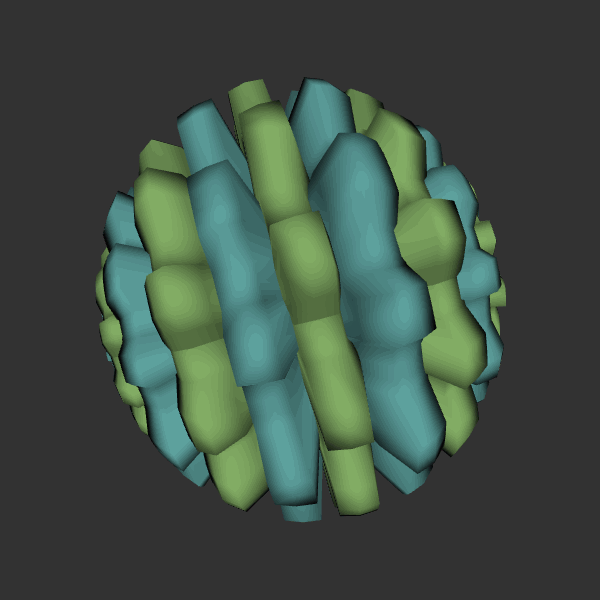
Background: dark